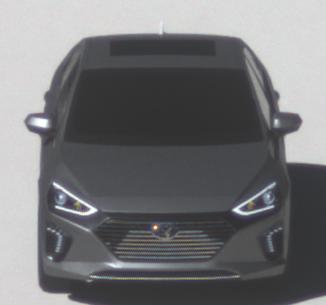
Make: Hyundai
Model: IONIQ Hybrid
Detailed model: IONIQ (AE) Hybrid
Model produced from: 2016/10
Model produced until: 2018/08
Doors: 5
Color: gray
Road condition: dry road
Daytime: morning or afternoon
Contrast: high contrast